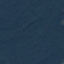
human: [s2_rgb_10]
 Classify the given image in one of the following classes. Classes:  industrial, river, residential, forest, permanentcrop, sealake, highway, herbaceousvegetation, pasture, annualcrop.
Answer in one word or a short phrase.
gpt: Forest